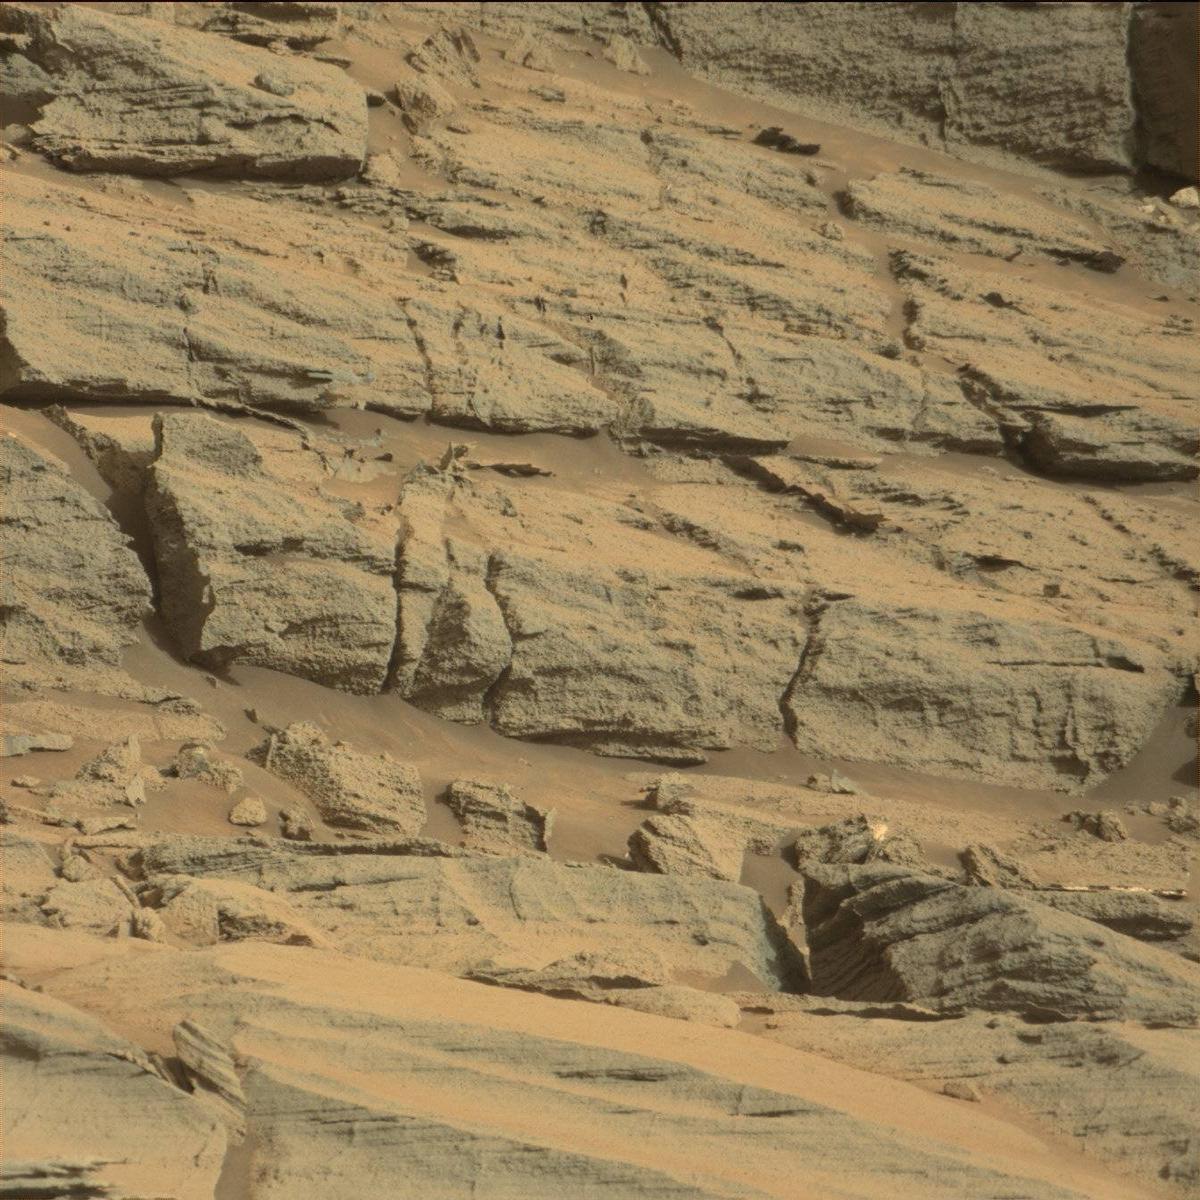
Terrain classes present: Bedrock, Sand / Soil